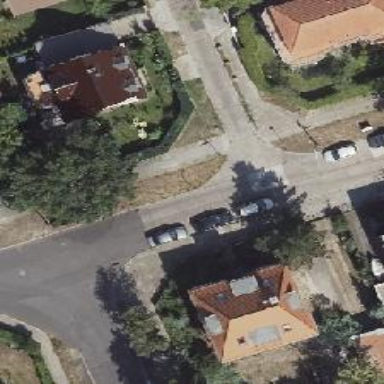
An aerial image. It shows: Residential road with asphalt surface and sidewalks on both sides. There is parallel on-street parking on the right lane.